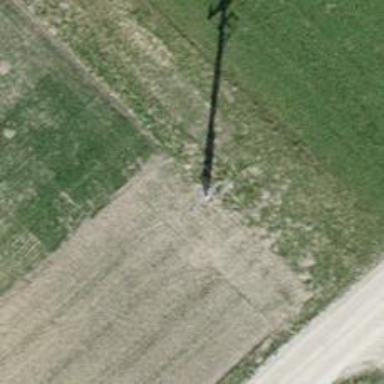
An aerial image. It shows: Minor power line.